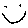
Label: smiley face